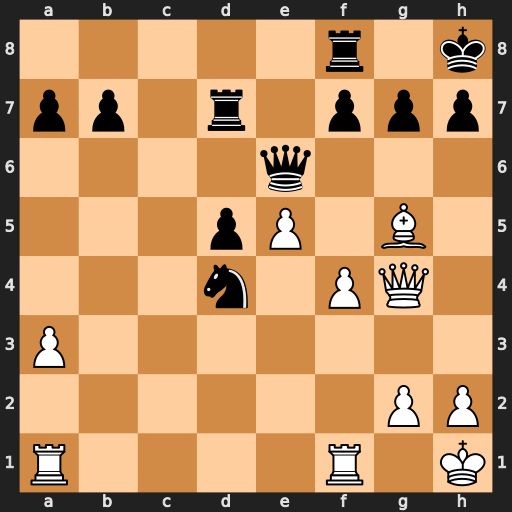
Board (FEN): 5r1k/pp1r1ppp/4q3/3pP1B1/3n1PQ1/P7/6PP/R4R1K
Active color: w
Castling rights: -
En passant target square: -
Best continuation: f5